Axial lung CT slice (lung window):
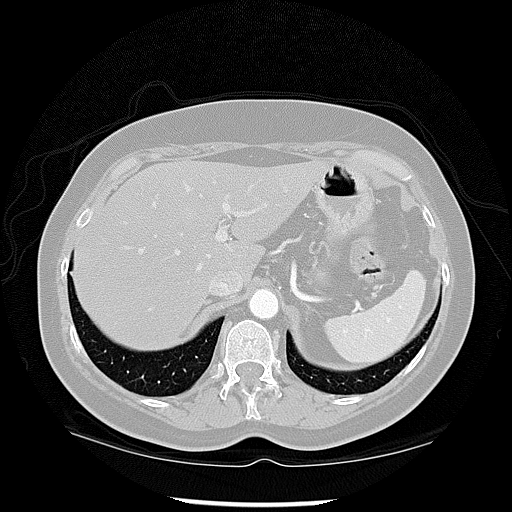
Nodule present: no